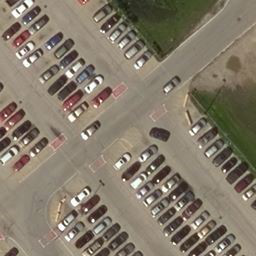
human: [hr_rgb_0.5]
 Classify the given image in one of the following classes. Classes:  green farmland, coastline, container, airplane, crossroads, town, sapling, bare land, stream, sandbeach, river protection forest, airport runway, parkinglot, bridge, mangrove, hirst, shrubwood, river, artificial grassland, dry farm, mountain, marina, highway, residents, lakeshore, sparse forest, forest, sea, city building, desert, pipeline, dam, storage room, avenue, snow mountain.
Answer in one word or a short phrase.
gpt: parkinglot